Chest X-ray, AP view. Patient: 35 years old, sex M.
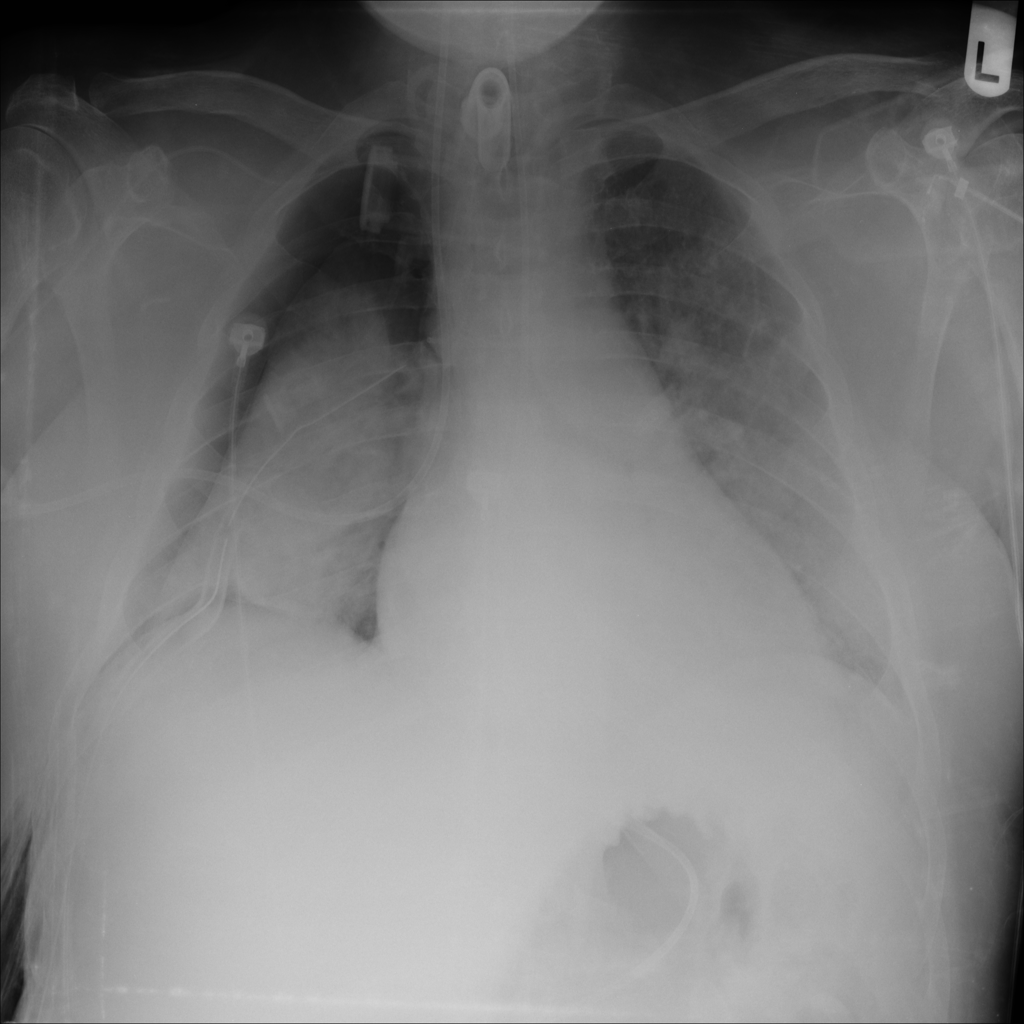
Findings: Consolidation, Infiltration, Pneumothorax